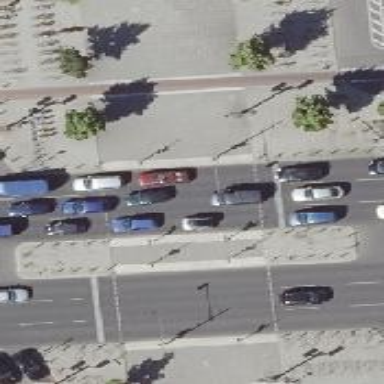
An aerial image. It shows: Road crossing with traffic signals.